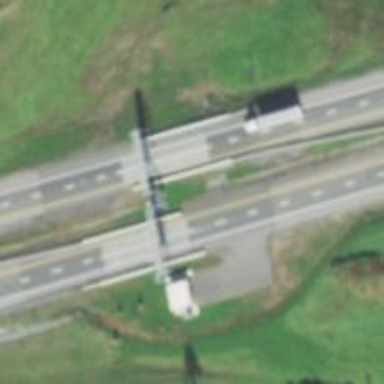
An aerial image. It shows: Toll gantry on the road.